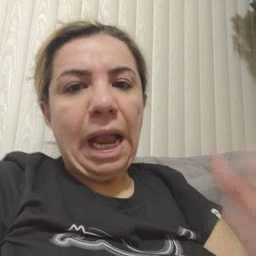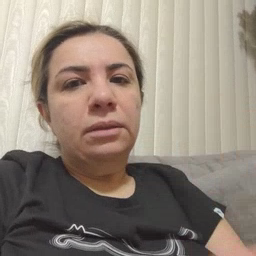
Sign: hot